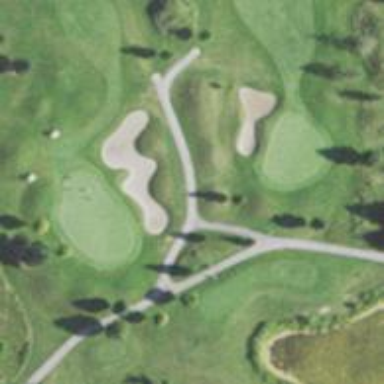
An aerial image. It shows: Pathway for golfing.